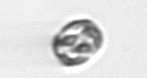
Label: Thalassiosira